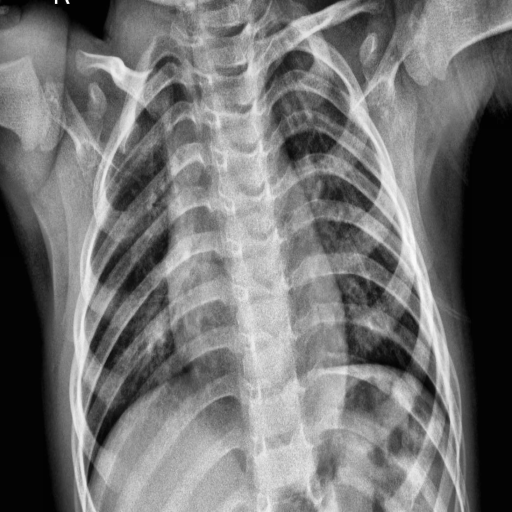
Finding: NORMAL